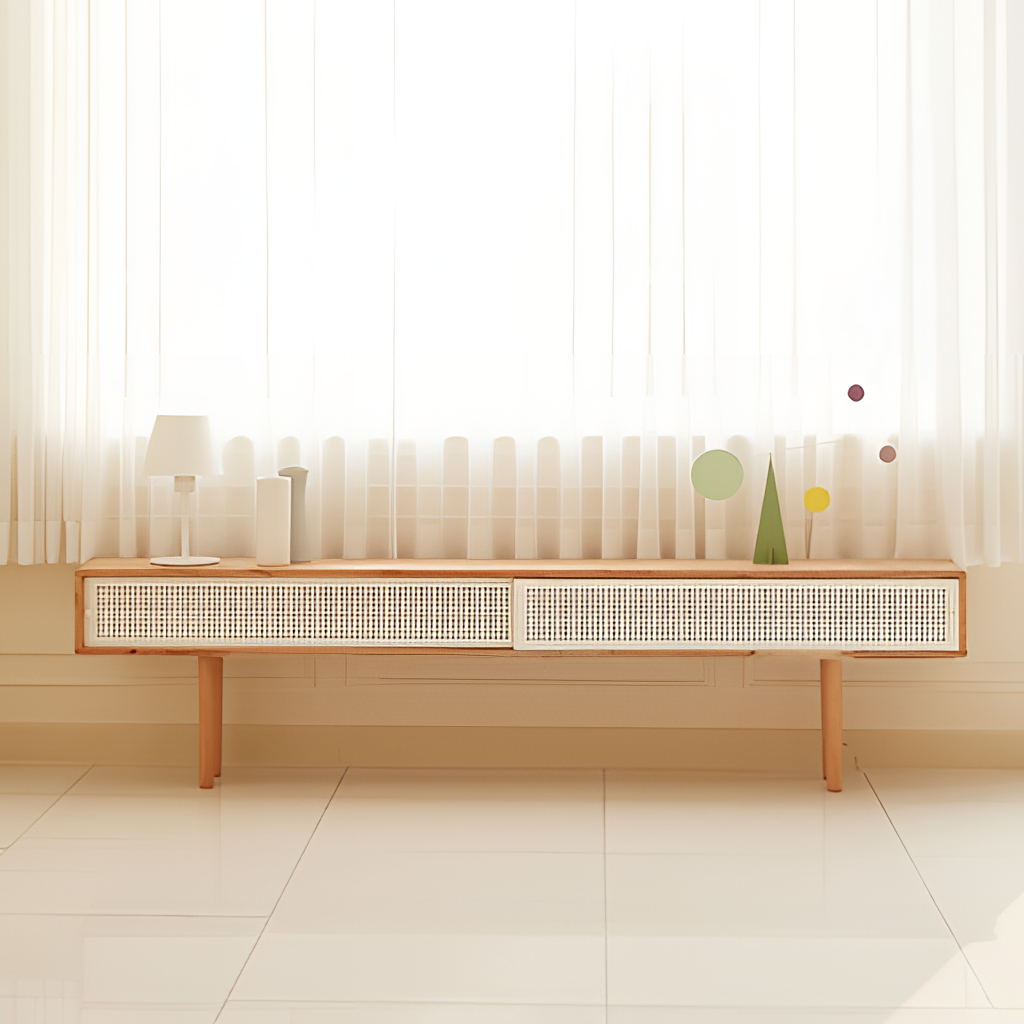
living room, rattan console table, white tile flooring, with large square pattern, curtain wallpaper, with solid pattern, minimalist